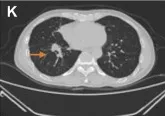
Image evaluation after fourth-line treatment of penpulimab combined with lenvatinib in May 2022: dissociated response.
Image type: radiology (ct)